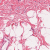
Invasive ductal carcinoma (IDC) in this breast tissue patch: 0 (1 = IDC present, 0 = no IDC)